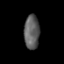
Tissue: prostate
Cell type: T cells
Senescence score: 0.7459
Nuclear area (px): 514
Mean DAPI intensity: 93.64